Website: walmart
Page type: billing-address
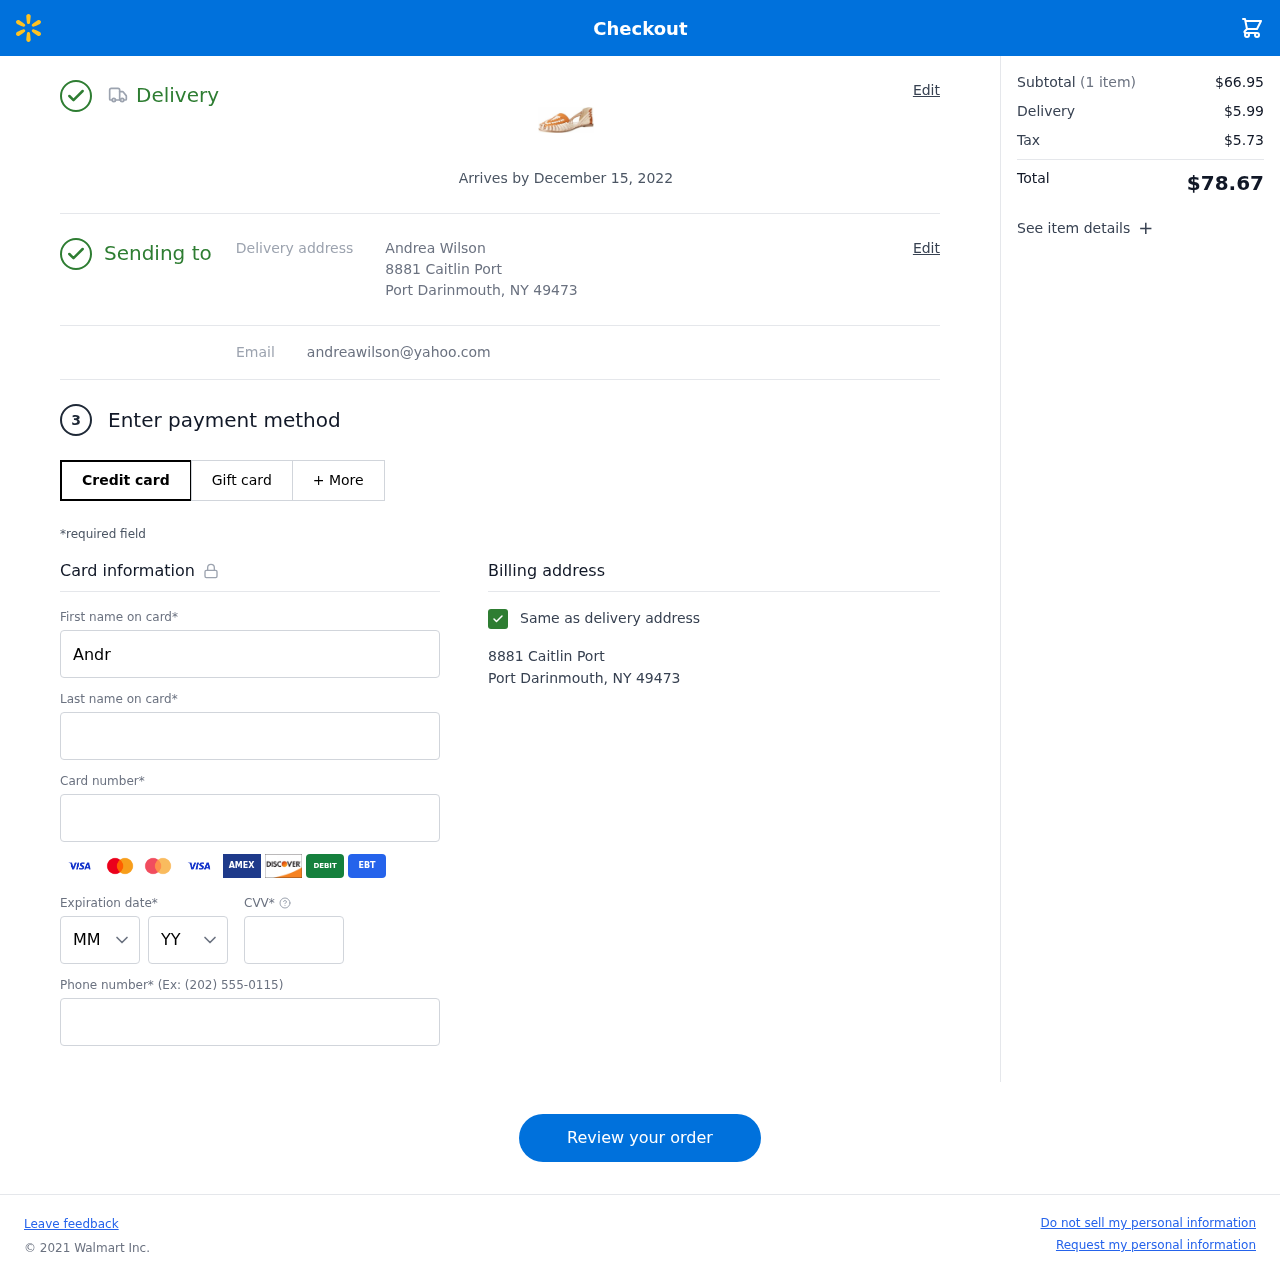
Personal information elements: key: PII_CARD_CVV
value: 358
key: PII_CARD_EXPIRY_MONTH
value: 07
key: PII_CARD_EXPIRY_YEAR
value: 28
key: PII_CARD_NUMBER
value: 5550 3006 4641 7318
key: PII_EMAIL
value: andreawilson@yahoo.com
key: PII_FIRSTNAME
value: Andrea
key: PII_FULLNAME
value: Andrea Wilson
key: PII_LASTNAME
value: Wilson
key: PII_PHONE
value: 6544829487
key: PII_STREET
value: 8881 Caitlin Port
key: PII_CITY_STATE_ZIP
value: Port Darinmouth, NY 49473
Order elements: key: ORDER_DELIVERY_DATE
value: Arrives by December 15, 2022
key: ORDER_NUM_ITEMS
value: (1 item)
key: ORDER_SUBTOTAL
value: $66.95
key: ORDER_SHIPPING_COST
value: $5.99
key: ORDER_TAX
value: $5.73
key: ORDER_TOTAL
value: $78.67